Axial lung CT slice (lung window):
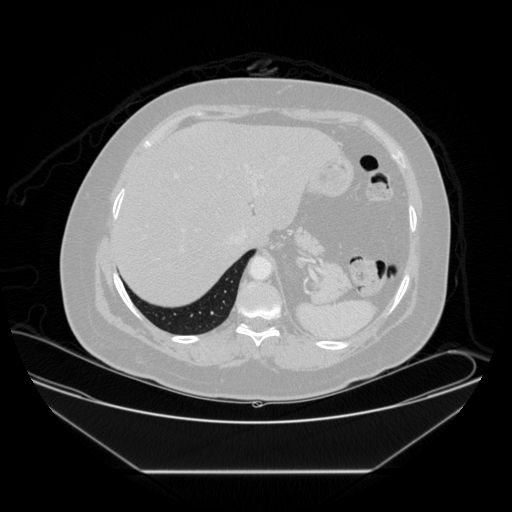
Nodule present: no